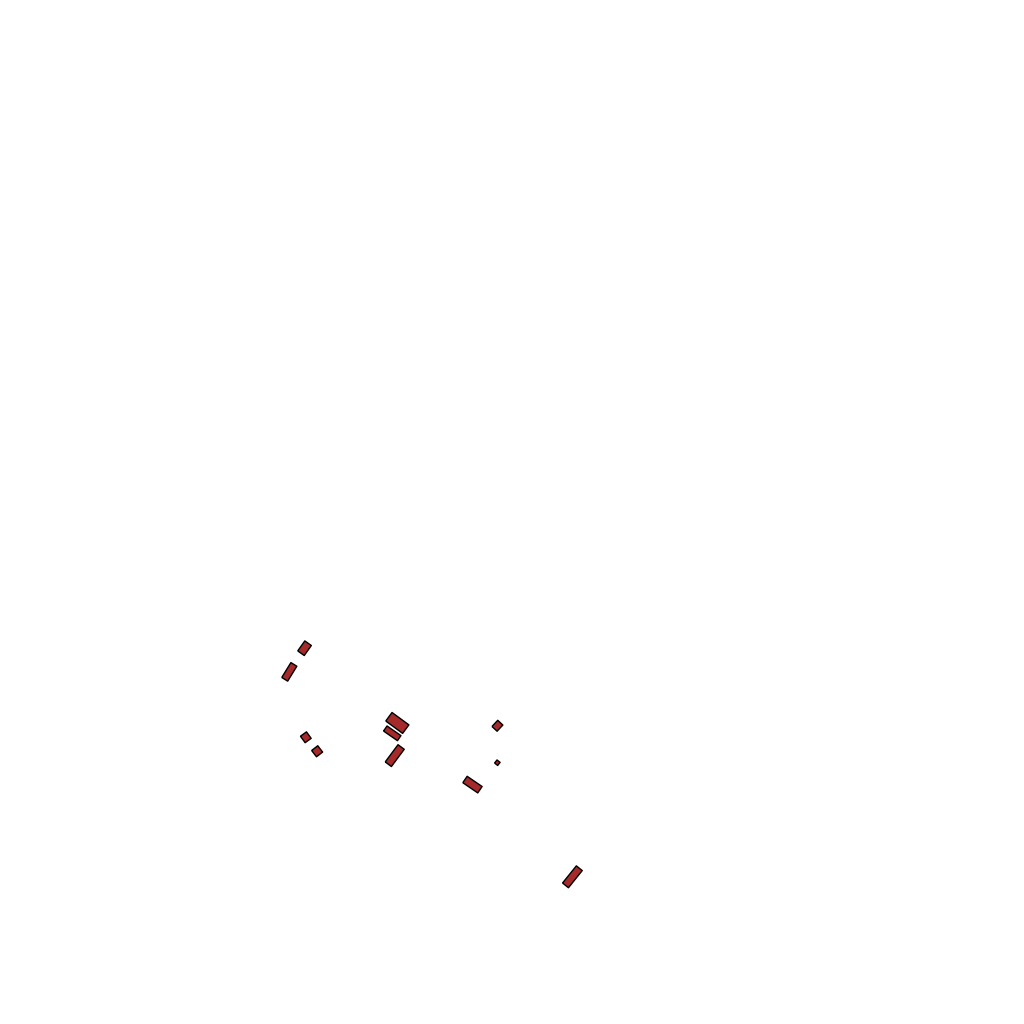
Tags: overhead vector_map, recreation, individual_rise, density_1, Facility, 1.0 km²